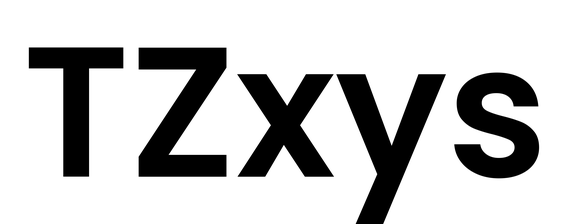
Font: Poppins-SemiBold